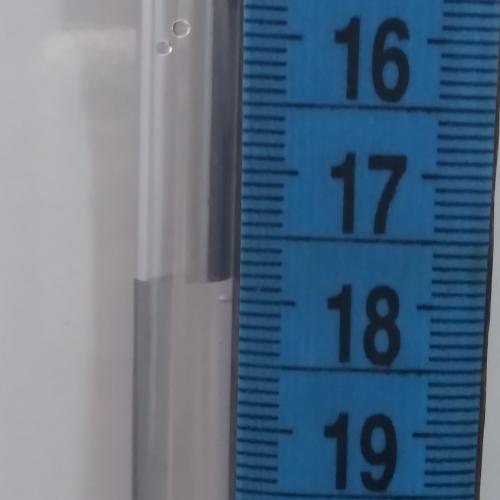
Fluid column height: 17.8 cm